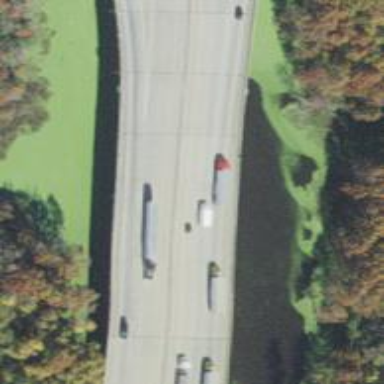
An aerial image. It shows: Beam-structured bridge on motorway.